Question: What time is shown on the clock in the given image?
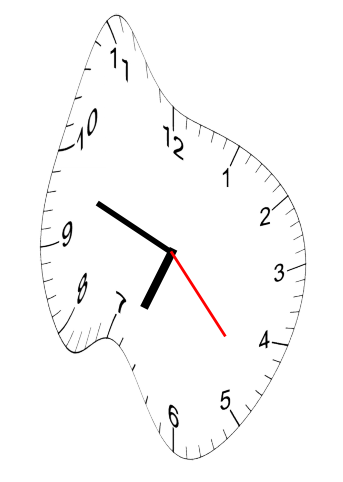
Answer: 06:48:23